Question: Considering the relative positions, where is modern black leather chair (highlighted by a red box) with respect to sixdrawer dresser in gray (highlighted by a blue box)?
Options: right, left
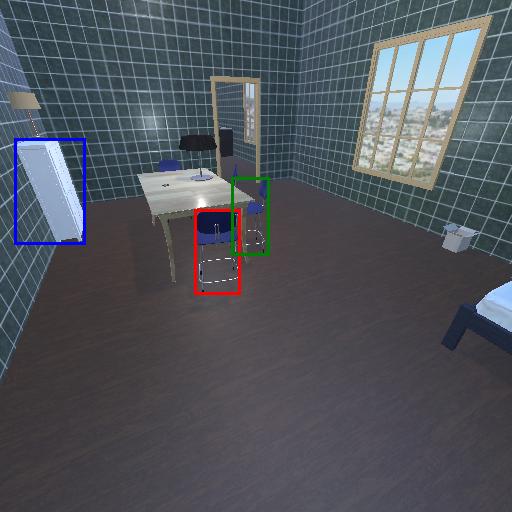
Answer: right